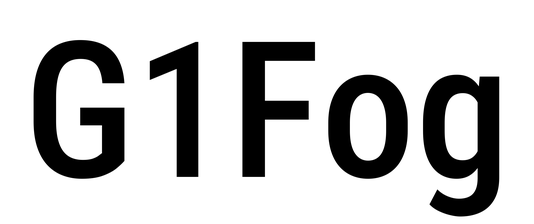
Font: Roboto_Condensed_Medium